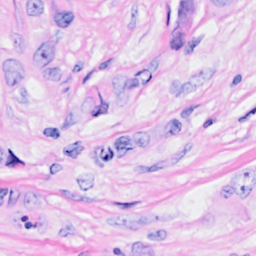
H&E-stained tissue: Breast